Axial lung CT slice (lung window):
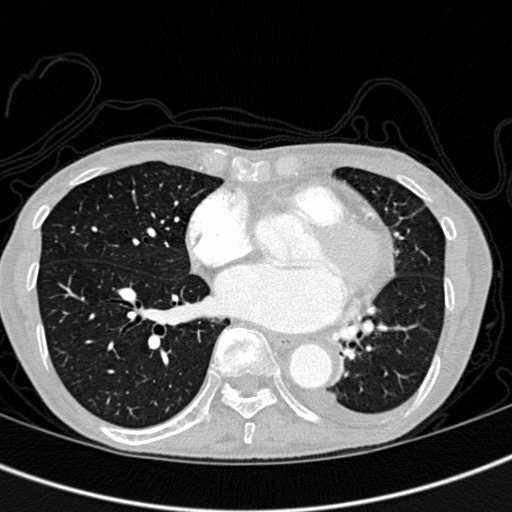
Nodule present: no